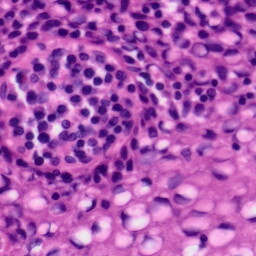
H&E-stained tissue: Tonsil